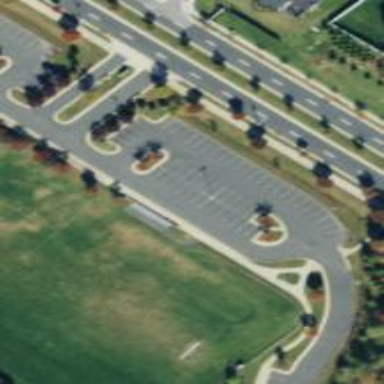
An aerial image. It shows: Parking area.